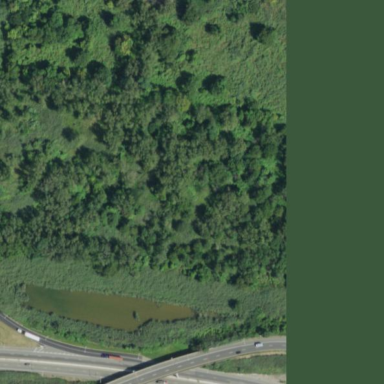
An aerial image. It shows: Swamp in wetland area.